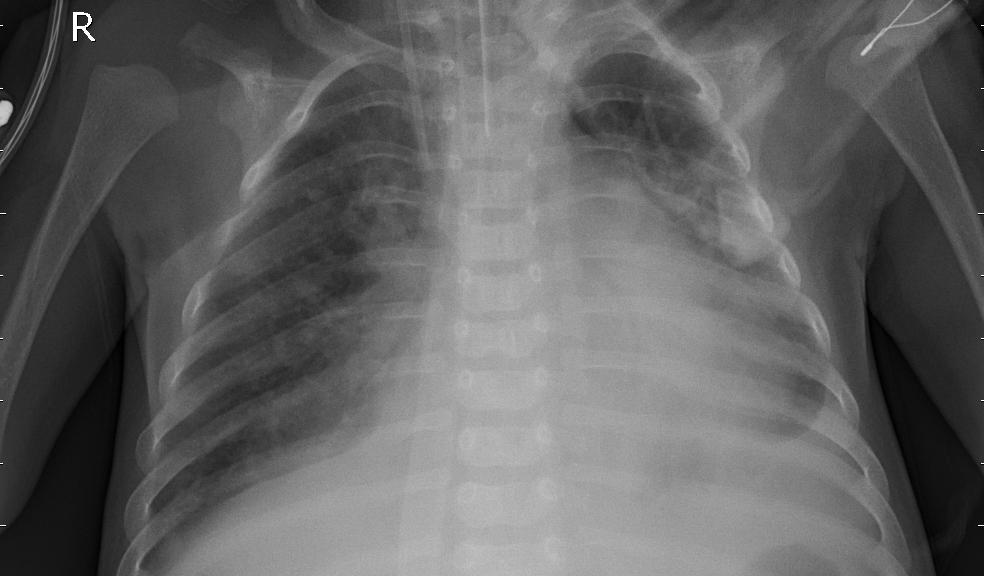
Diagnosis: PNEUMONIA